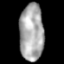
Tissue: lung
Cell type: Epithelial cells
Senescence score: 0.1809
Nuclear area (px): 1354
Mean DAPI intensity: 168.671